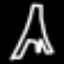
Label: The Eiffel Tower